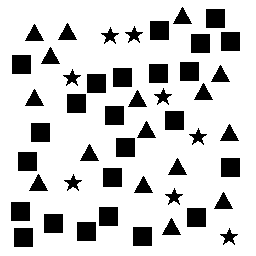
Squares: 24
Triangles: 16
Stars: 8
Total shapes: 48